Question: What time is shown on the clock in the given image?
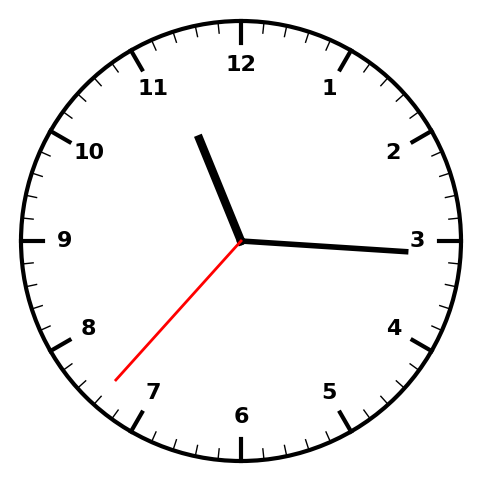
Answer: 11:15:37